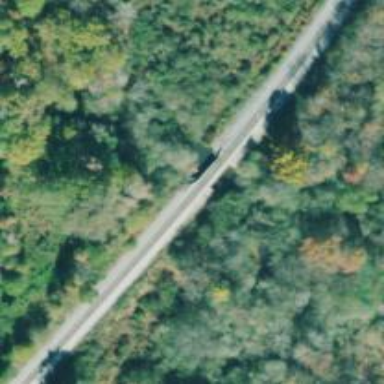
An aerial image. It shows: Bridge over railway line.